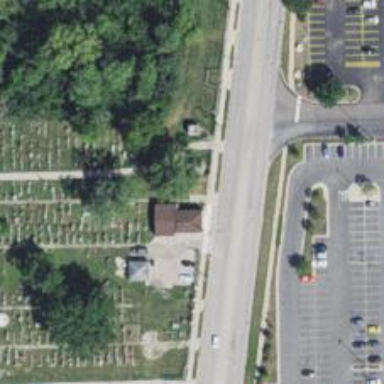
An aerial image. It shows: Sector in the cemetery.